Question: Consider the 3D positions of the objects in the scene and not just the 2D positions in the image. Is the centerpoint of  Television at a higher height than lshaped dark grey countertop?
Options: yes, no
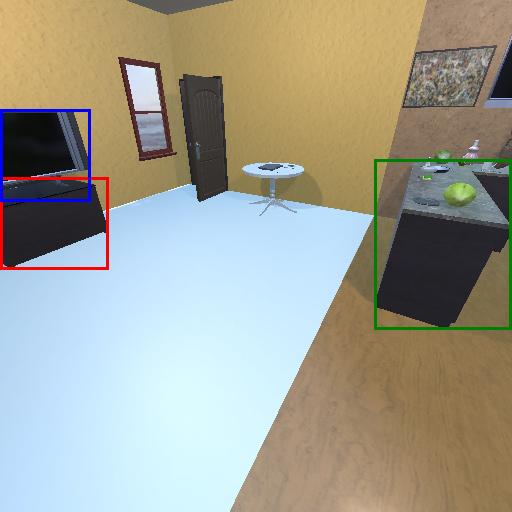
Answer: yes